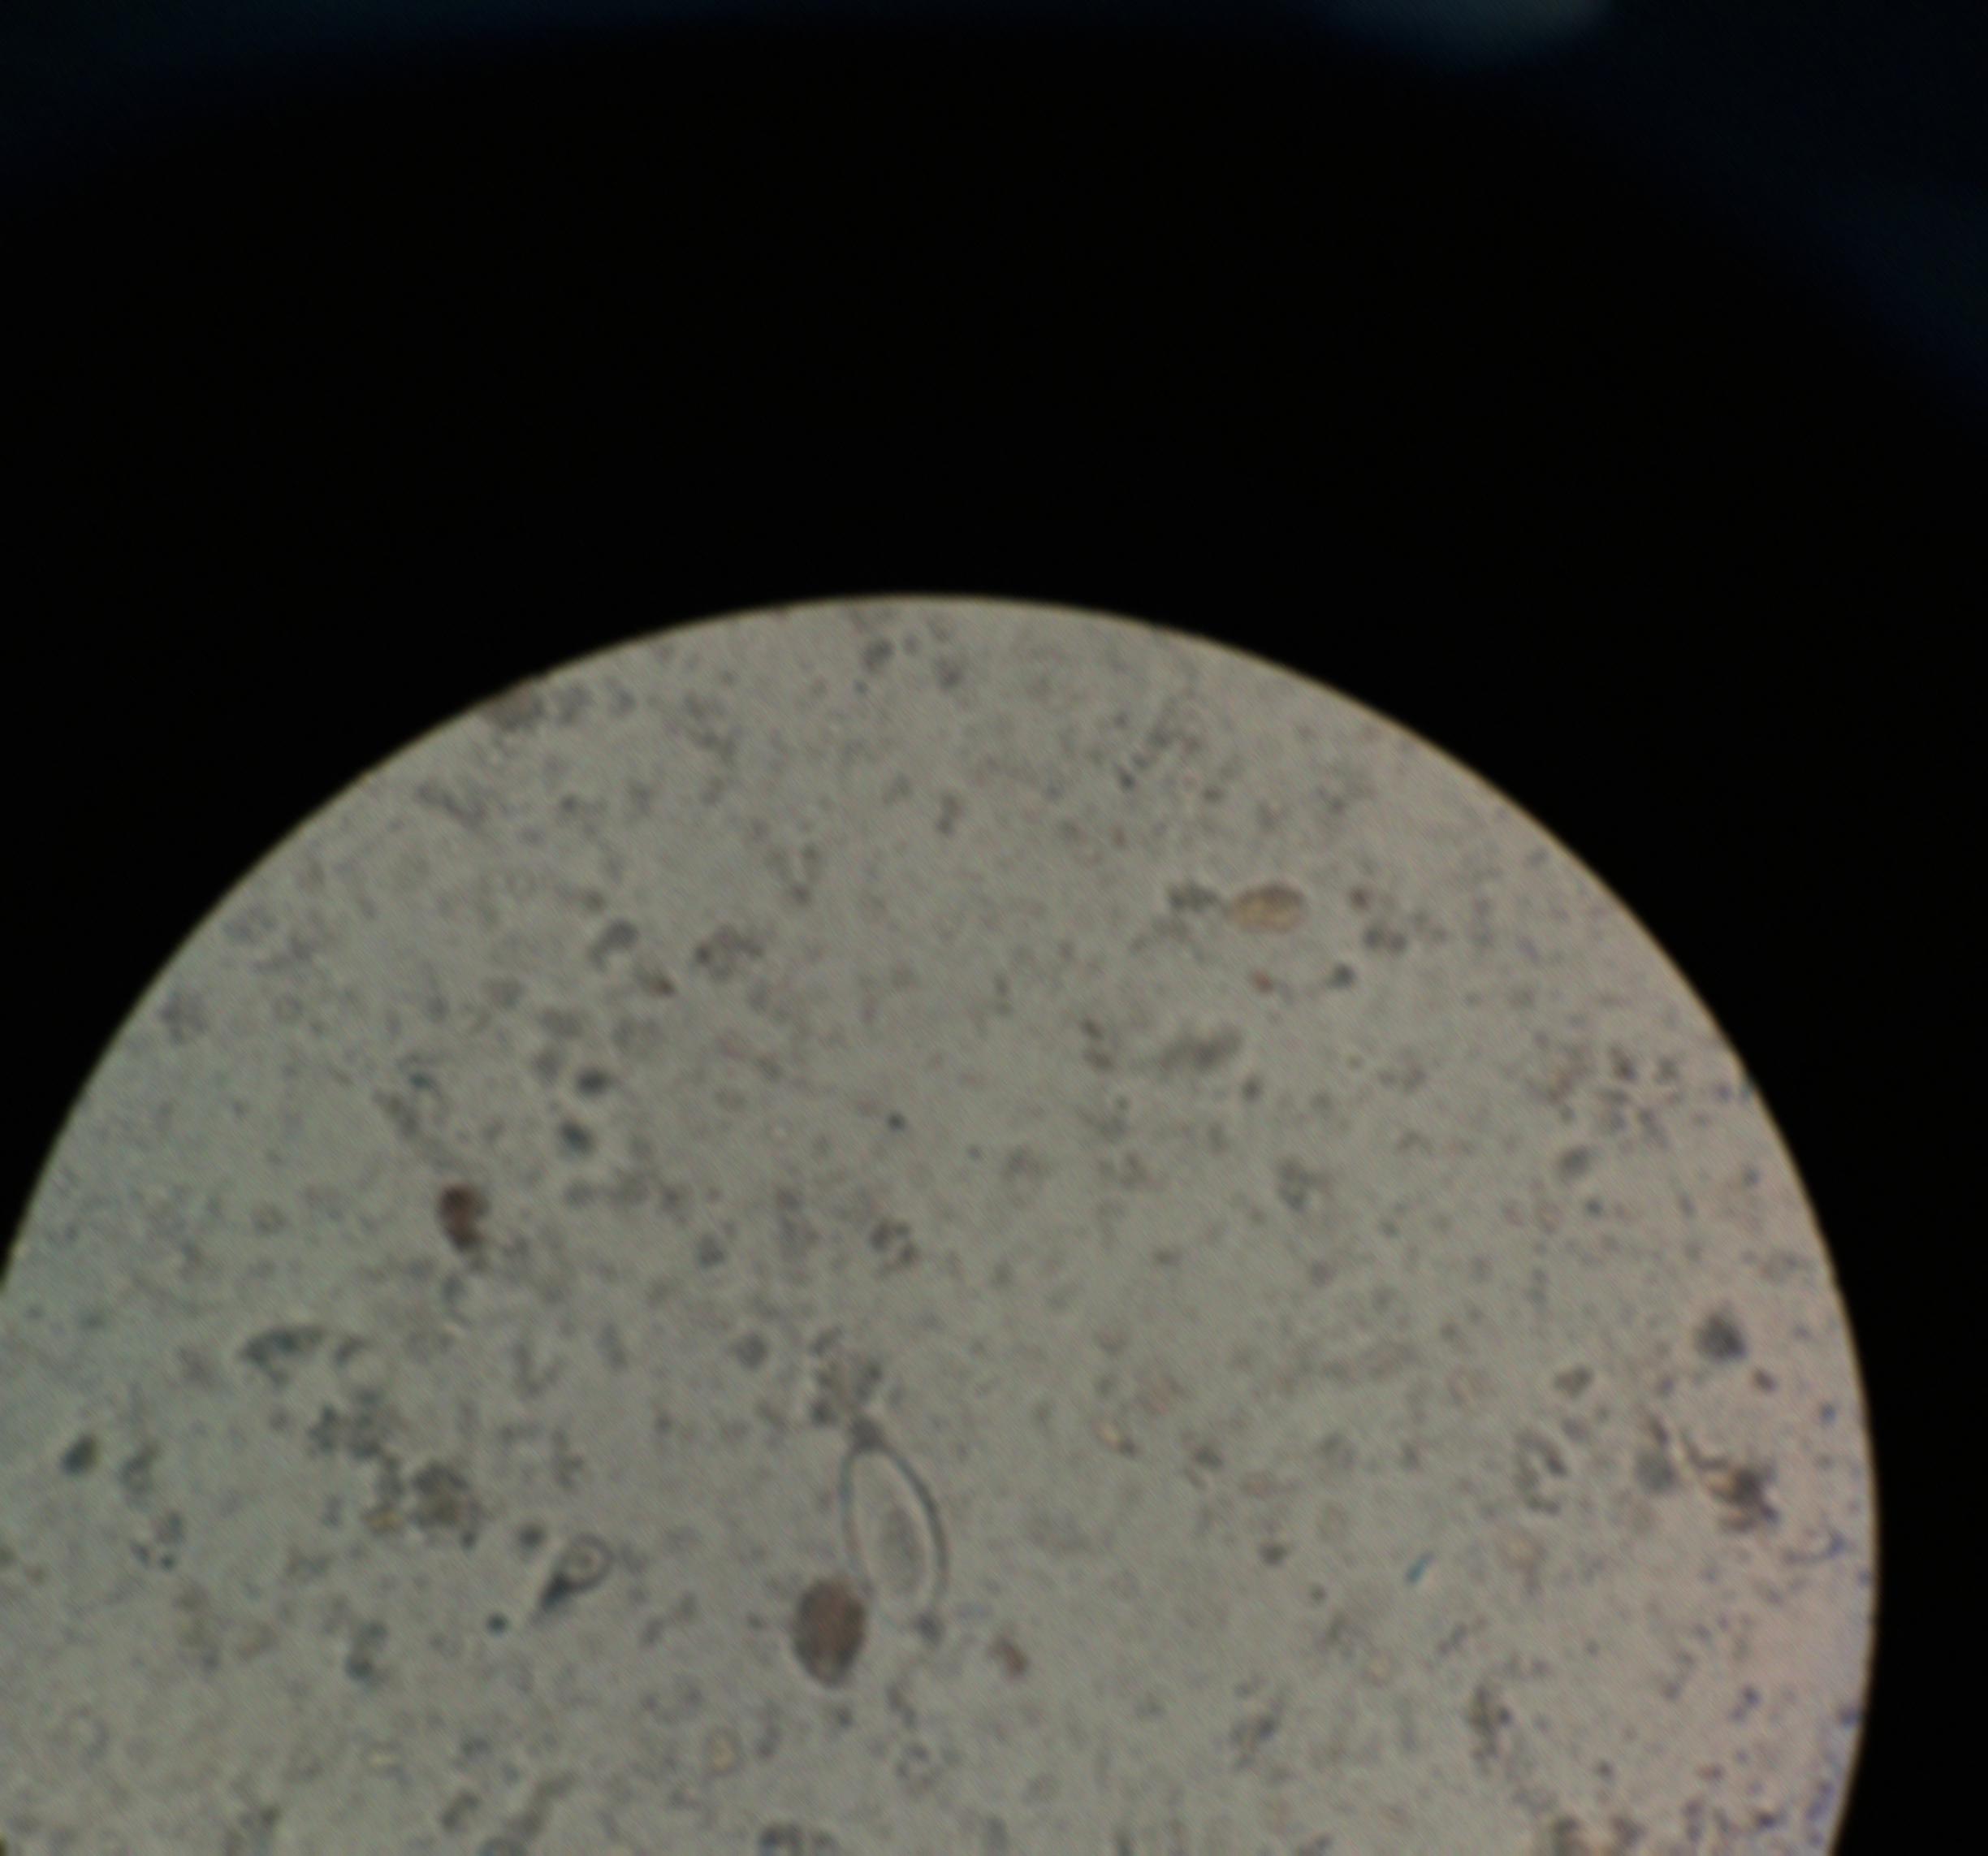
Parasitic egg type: Enterobius vermicularis